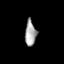
Tissue: prostate
Cell type: Epithelial cells
Senescence score: 0.306
Nuclear area (px): 277
Mean DAPI intensity: 165.697